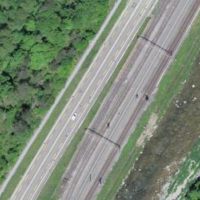
EUNIS habitat code: 57
Species observed at this site:
Buteo buteo